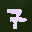
Label: 7